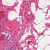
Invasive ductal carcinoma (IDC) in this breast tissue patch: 0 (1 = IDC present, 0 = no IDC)